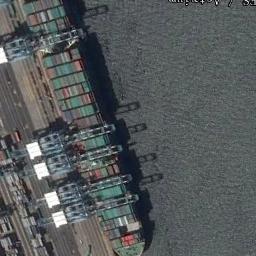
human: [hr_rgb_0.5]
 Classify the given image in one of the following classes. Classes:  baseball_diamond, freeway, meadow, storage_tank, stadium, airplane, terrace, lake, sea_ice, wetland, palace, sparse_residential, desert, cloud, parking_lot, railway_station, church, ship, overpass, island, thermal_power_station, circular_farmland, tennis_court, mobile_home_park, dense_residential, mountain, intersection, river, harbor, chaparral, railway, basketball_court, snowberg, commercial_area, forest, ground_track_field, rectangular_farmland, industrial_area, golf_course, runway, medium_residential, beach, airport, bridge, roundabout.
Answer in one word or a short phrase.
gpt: ship